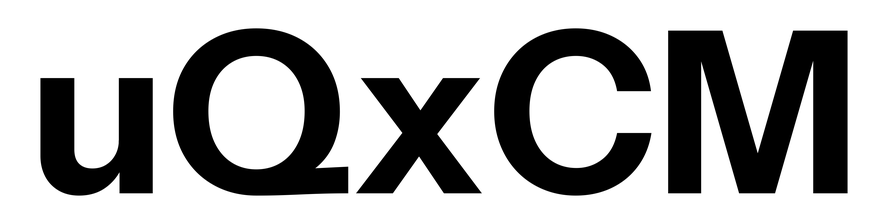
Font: InstrumentSans_Bold